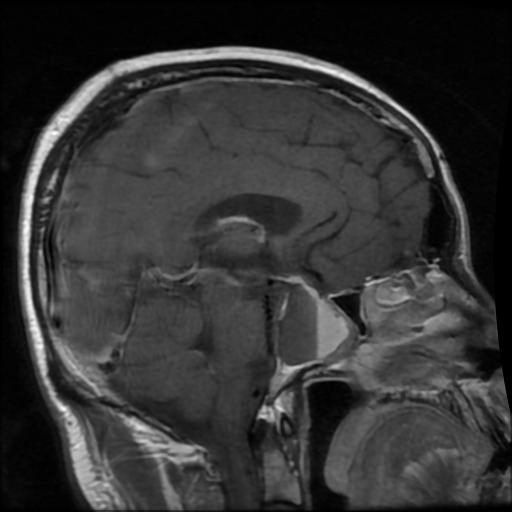
Label: pituitary